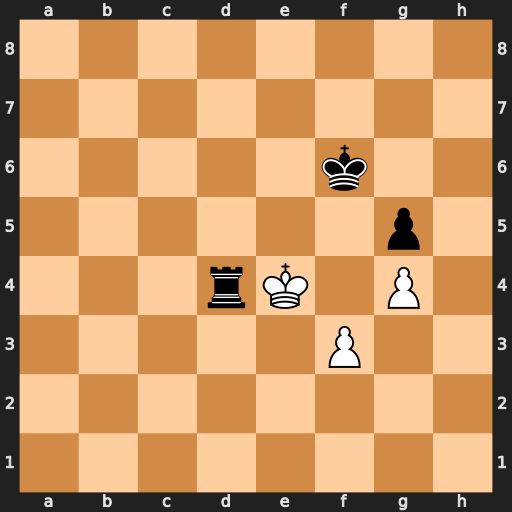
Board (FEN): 8/8/5k2/6p1/3rK1P1/5P2/8/8
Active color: w
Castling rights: -
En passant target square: -
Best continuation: Kxd4 Ke6 Ke4